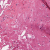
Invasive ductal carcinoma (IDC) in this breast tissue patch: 0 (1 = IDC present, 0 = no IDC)